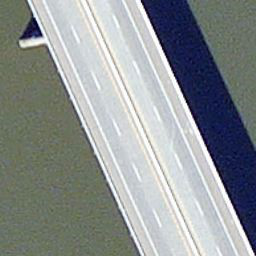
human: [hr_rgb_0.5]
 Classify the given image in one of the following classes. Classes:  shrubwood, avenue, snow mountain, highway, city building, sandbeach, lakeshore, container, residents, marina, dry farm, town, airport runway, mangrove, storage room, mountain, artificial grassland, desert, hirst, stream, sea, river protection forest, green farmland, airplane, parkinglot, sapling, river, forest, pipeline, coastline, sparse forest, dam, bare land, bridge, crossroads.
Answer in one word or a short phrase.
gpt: bridge